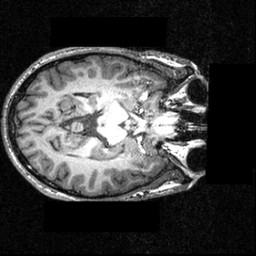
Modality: T1w
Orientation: axial
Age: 24
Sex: male
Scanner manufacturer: siemens
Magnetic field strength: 3.951 T
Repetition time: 1.5 s
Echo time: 0.00335 s